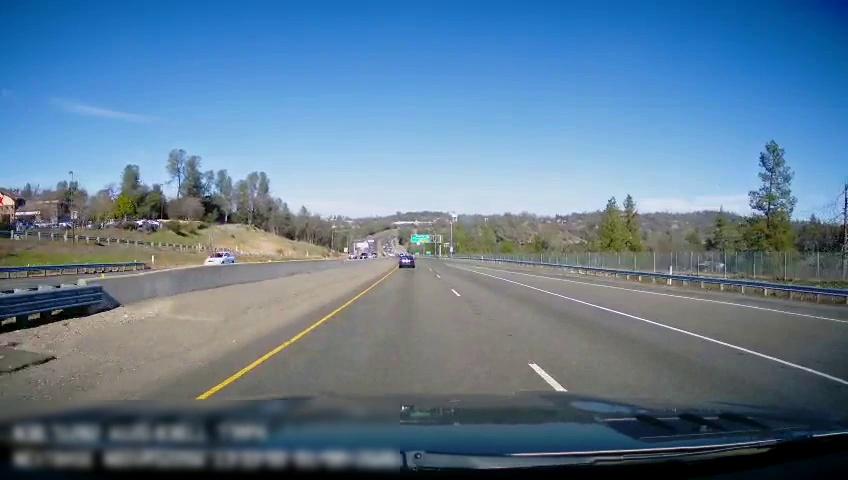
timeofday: Day
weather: Sunny
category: Drivable Space
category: Drivable Space
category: Vehicles | Car
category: Vehicles | Car
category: Lanes | Current Lane
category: Lanes | Current Lane
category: Lanes | Alternate Lane
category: Lanes | Alternate Lane
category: Lanes | Alternate Lane
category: Traffic | Signs